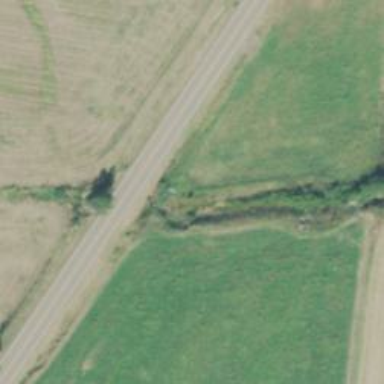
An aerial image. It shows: Secondary road.